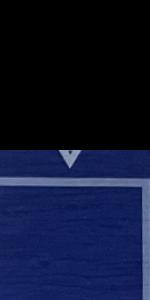
Label: Empty